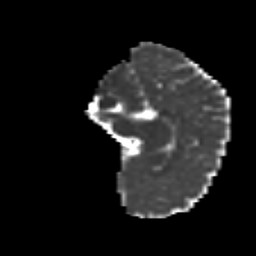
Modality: MD
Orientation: sagittal
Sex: female
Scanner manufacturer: siemens
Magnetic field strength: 3 T
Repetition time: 5 s
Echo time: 0.071 s